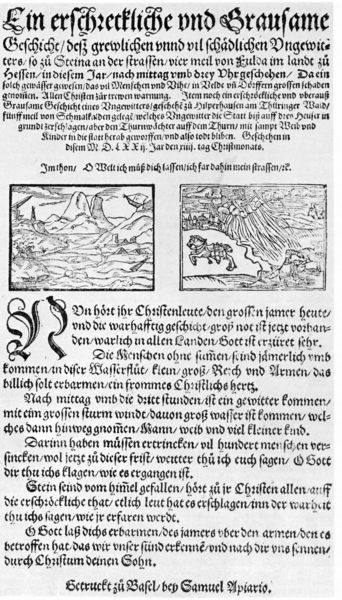
Titel: Ein erschreckliche vnd Grausame Geschicht
Künstler: Samuel Apiarius
Standort: Zürich
Institution: Wickiana
Schlagwörter: berg, himmel, kampf, meer, wasser, weiß, wolken, bäume, landschaft, see, stadt, grau, schwarz, skizze, zeichnung, tier, alt, geschichte, rahmen, wald, pferd, schiff, schrift, wellen, bilder, zwei, berge, gebirge, gipfel, grafik, graphik, spalten, wagen, krieg, deutsch, regen, tusche, buch, zettel, vulkan, druck, radierung, stich, seite, illustration, schwarzweiß, text, buchstaben, initiale, überschrift, buchdruck, buchseite, ein, brief, märchen, kupferstich, miniatur, szenen, basel, fraktur, sohn, gedruckt, flugblatt, altdeutsch, legende, latein, veröffentlichung, aushang, grausam, majuskel, illustrationen, bildfelder, radierungen, kupferstiche, drucj, samuel, kleine schrift, meeinsel, erschreckliche, apiario